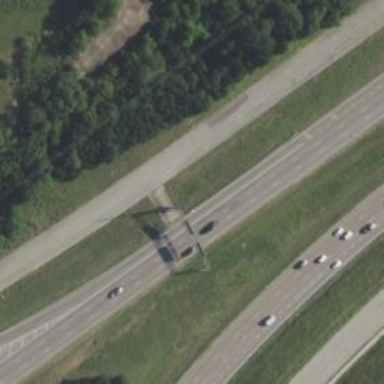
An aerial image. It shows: Motorway junction.